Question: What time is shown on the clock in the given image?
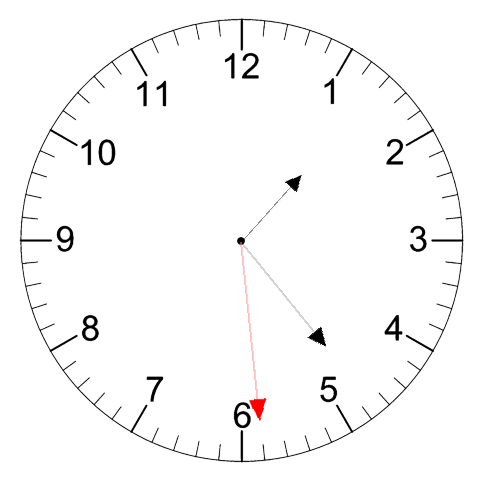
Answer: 01:23:29